Field crop: maize
Growth stage: 2
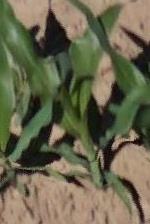
Species: maize